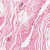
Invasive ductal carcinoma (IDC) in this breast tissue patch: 0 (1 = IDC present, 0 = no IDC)